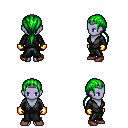
a pixel art fantasy rpg character, female body template, dark elf, purple skin, gray robe, teal pants, green ponytail hairstyle, iron tiara, gold gloves, brown shoes, four views (front, back, left, right), 2x2 character sprite sheet, small pixel art, hard edges, no anti-aliasing